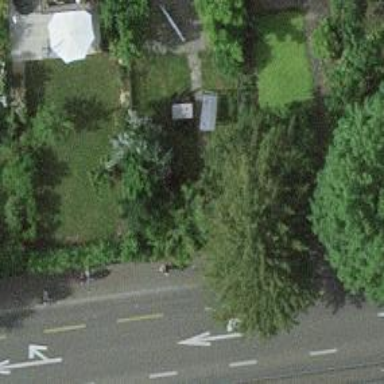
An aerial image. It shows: Garden with deciduous broadleaved trees.